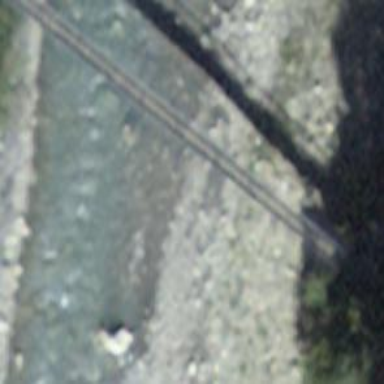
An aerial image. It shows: Path on simple-suspension bridge.